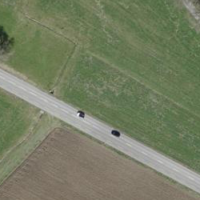
EUNIS habitat code: 52
Species observed at this site:
Gryllus campestris